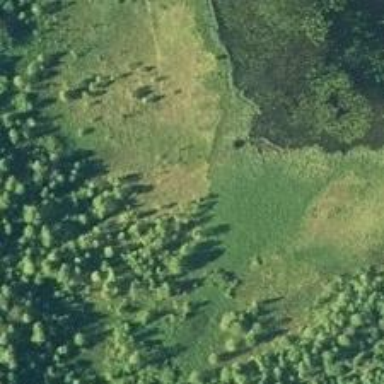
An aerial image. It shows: Bird hide located in leisure land.